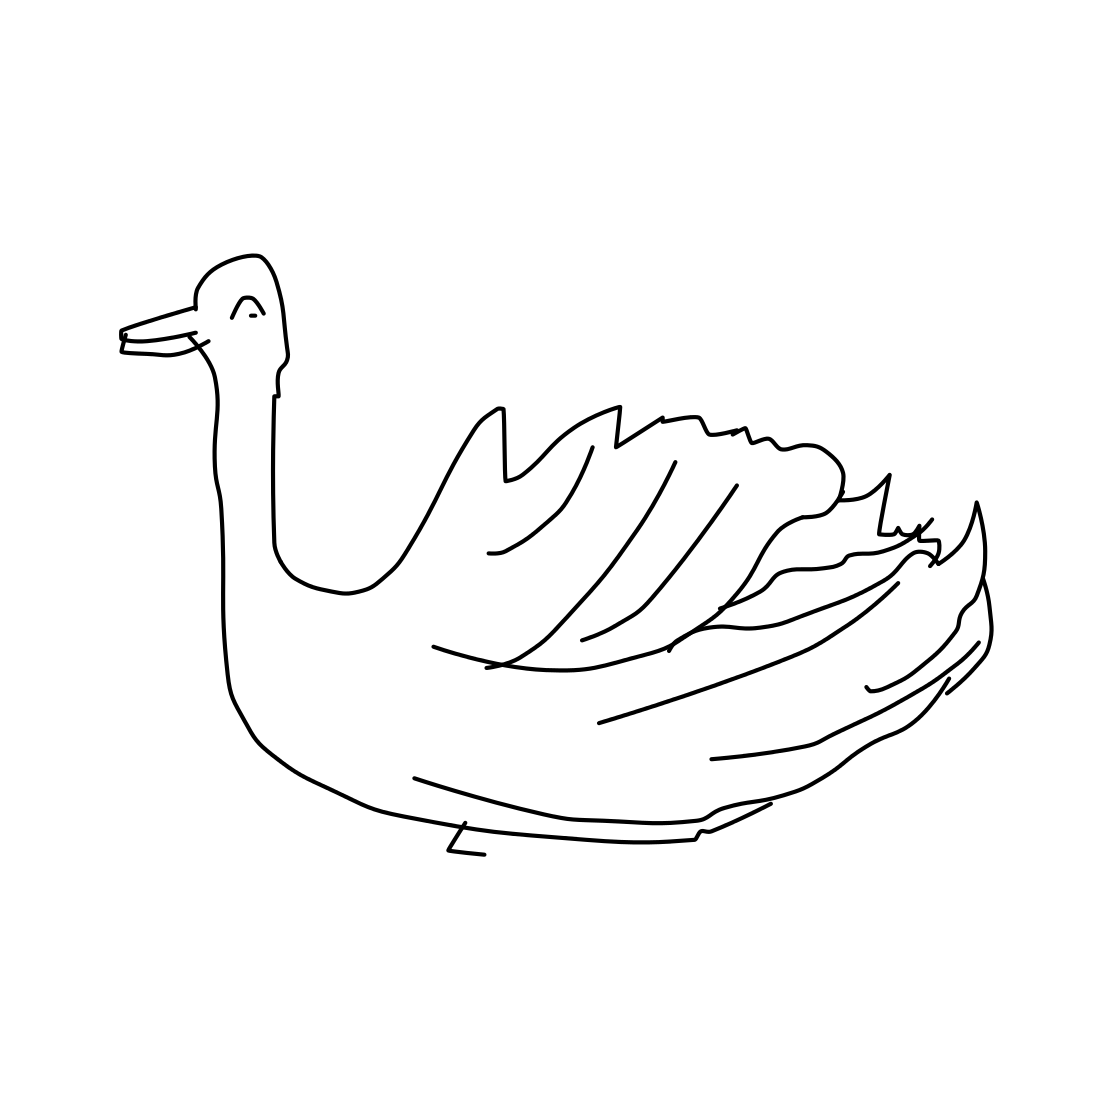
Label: swan